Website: bh-photo
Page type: customer-info-address
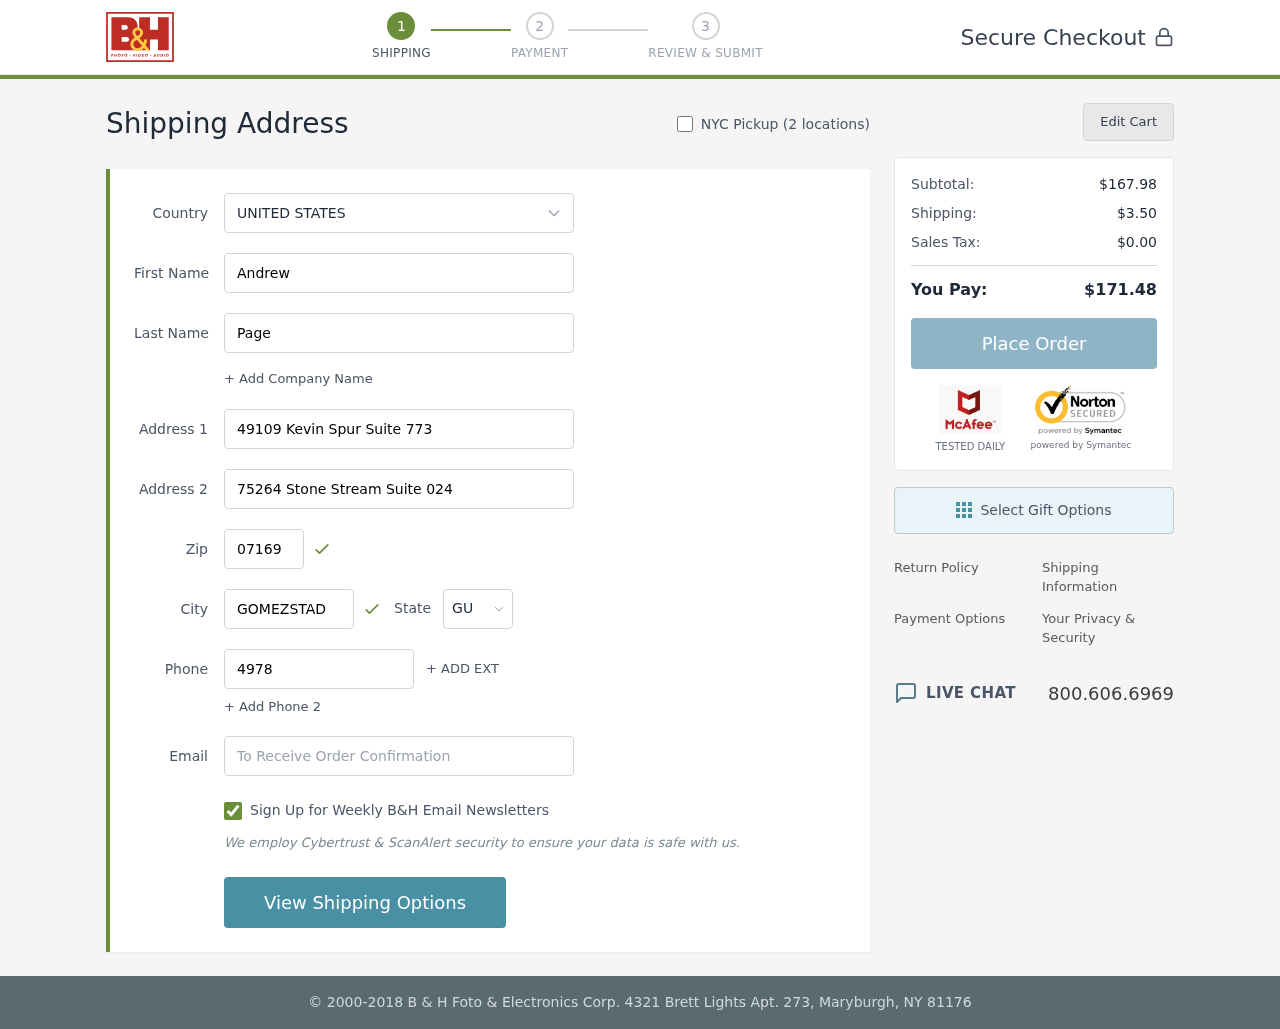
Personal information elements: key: PII_CITY
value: Gomezstad
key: PII_COUNTRY
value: United States
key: PII_EMAIL
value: andrew_page@hotmail.com
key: PII_FIRSTNAME
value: Andrew
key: PII_LASTNAME
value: Page
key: PII_PHONE
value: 4978889880
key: PII_POSTCODE
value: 07169
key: PII_STATE_ABBR
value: GU
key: PII_STREET
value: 49109 Kevin Spur Suite 773
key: PII_STREET2
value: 75264 Stone Stream Suite 024
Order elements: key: ORDER_SUBTOTAL
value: $167.98
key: ORDER_SHIPPING_COST
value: $3.50
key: ORDER_TAX
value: $0.00
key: ORDER_TOTAL
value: $171.48